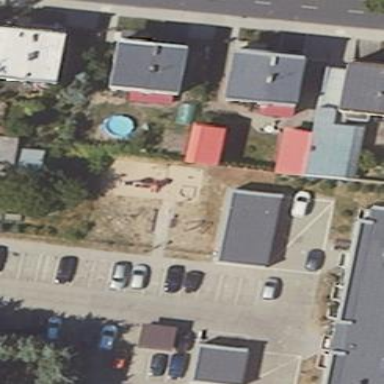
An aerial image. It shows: Playground area for leisure activities on the land.